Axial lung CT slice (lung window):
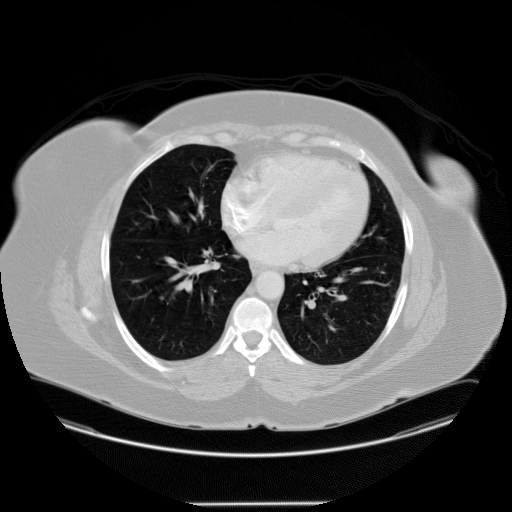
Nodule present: no